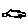
Label: car